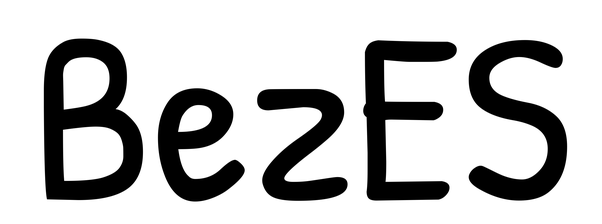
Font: PatrickHand-Regular